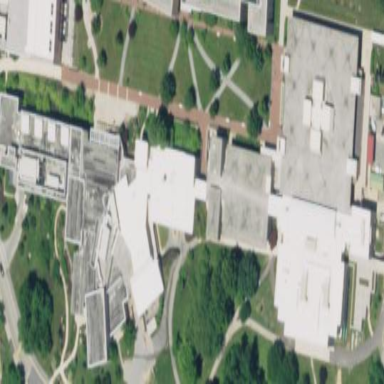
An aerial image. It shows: College building that serves as school.